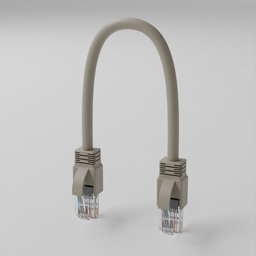
Label: electronics